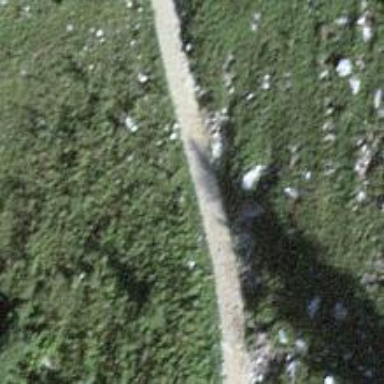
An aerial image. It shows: Gravel path.